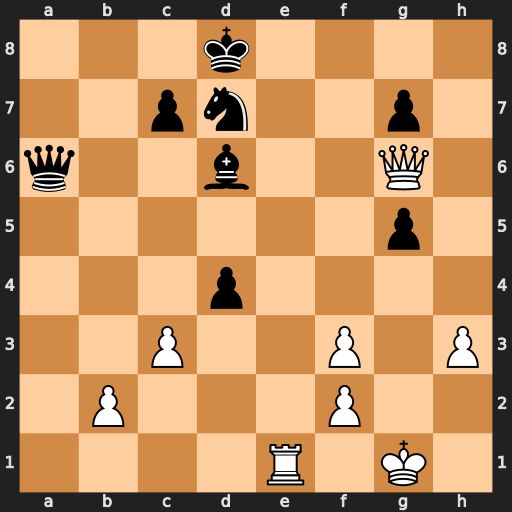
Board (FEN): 3k4/2pn2p1/q2b2Q1/6p1/3p4/2P2P1P/1P3P2/4R1K1
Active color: w
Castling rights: -
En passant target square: -
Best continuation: Qe8#